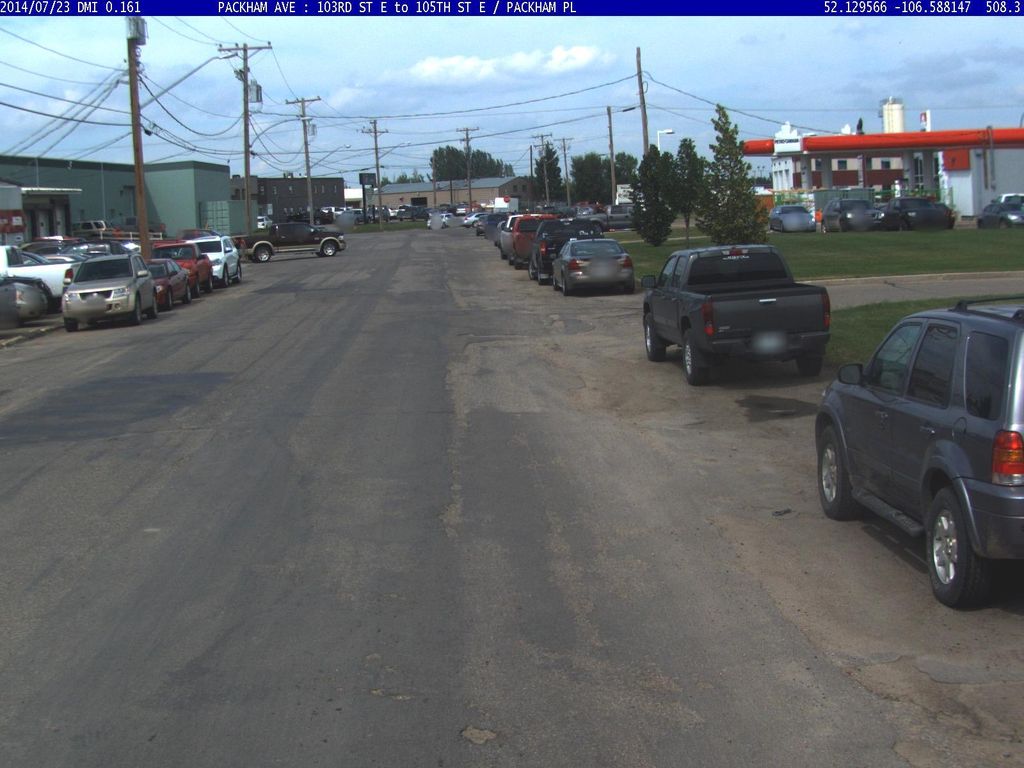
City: saskatoon